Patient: sex F, age 77
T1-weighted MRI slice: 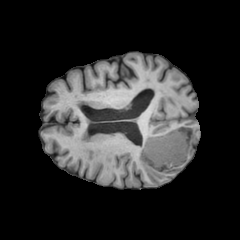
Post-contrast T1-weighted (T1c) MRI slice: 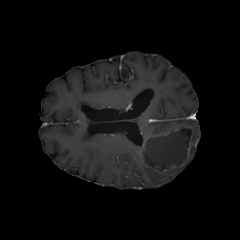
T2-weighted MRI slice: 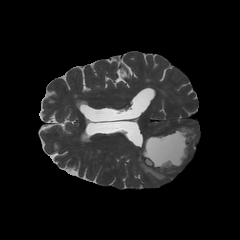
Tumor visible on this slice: yes
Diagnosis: Glioblastoma, IDH-wildtype
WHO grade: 4